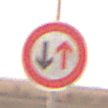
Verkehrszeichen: VorrangDesGegenverkehrs
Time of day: SunriseSunset
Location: Outdoor (Nature)
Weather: PartlyCloudy
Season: NotSpecified
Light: Natural